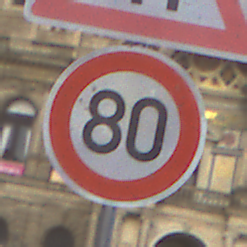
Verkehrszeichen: Geschwindigkeit80
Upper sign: EinseitigVerengteFahrbahnRechts
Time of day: MorningAfternoon
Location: Outdoor (Urban)
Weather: PartlyCloudy
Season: NotSpecified
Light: Natural